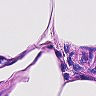
Metastatic tissue present: no